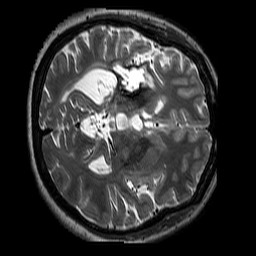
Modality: T2w
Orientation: axial
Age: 31
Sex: female
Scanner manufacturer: siemens
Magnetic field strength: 3 T
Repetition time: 3.2 s
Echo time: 0.213 s